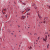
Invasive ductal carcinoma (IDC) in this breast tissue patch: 0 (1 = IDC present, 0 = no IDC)